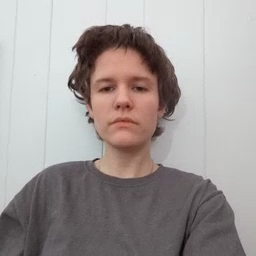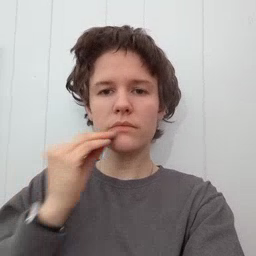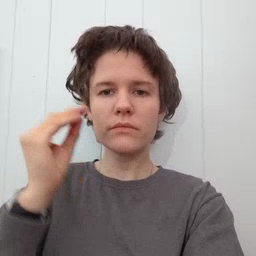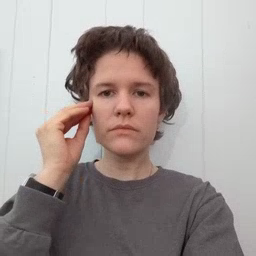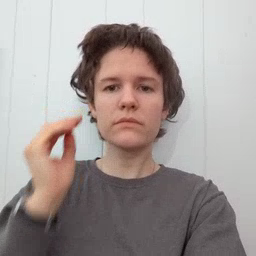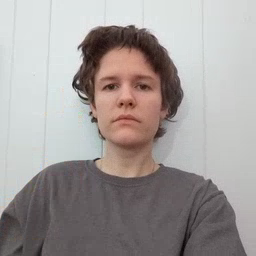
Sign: home